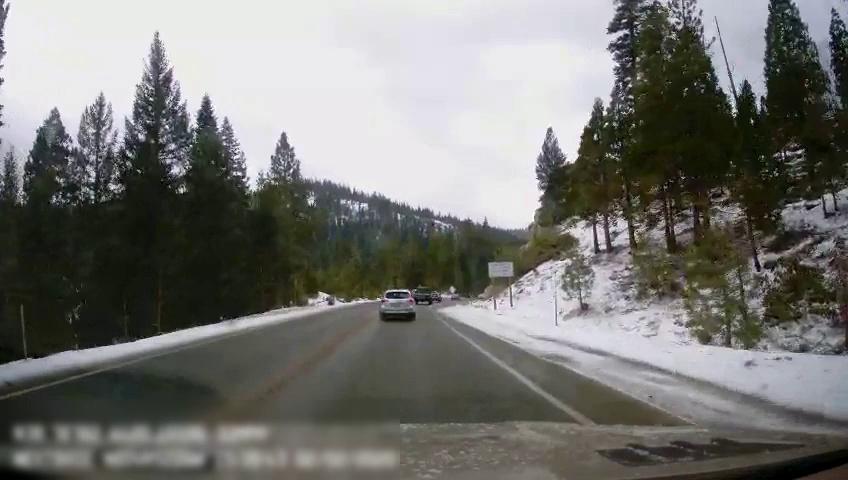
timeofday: Day
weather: Snowy
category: Drivable Space
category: Vehicles | Truck
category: Vehicles | SUV
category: Lanes | Current Lane
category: Lanes | Opposite Lane
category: Lanes | Current Lane
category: Lanes | Opposite Lane
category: Traffic | Signs